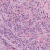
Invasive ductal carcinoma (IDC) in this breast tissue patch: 1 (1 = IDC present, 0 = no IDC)